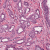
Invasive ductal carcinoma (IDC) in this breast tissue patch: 1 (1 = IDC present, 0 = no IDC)